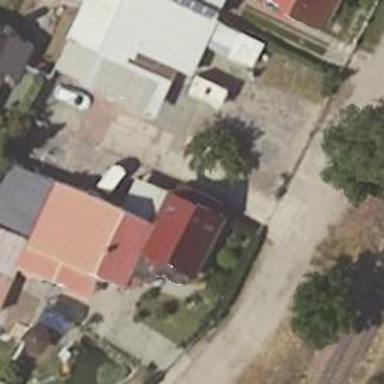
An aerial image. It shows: Detached building with gabled roof.